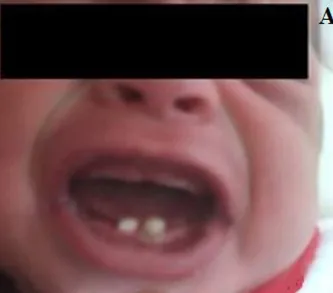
Intraoral photograph of 7-days old female infant showing two natal mandibular incisors.
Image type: medical_photograph (oral_photograph)